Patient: sex M, age 64
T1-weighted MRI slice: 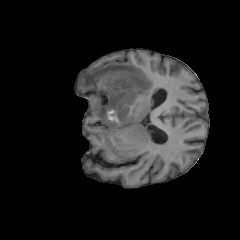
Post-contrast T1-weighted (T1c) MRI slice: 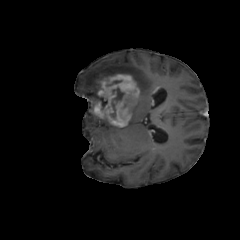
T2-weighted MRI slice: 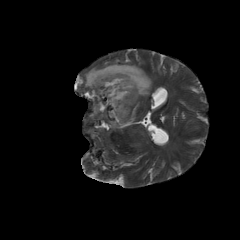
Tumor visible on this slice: yes
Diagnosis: Glioblastoma, IDH-wildtype
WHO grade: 4